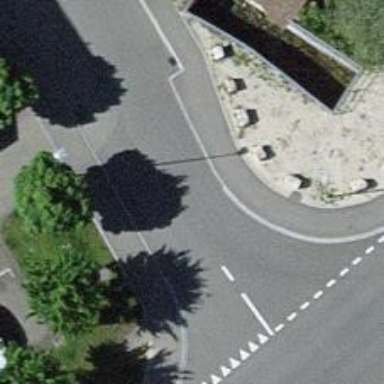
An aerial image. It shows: Zebra crossing on the road.